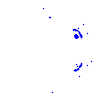
Particle: kaon